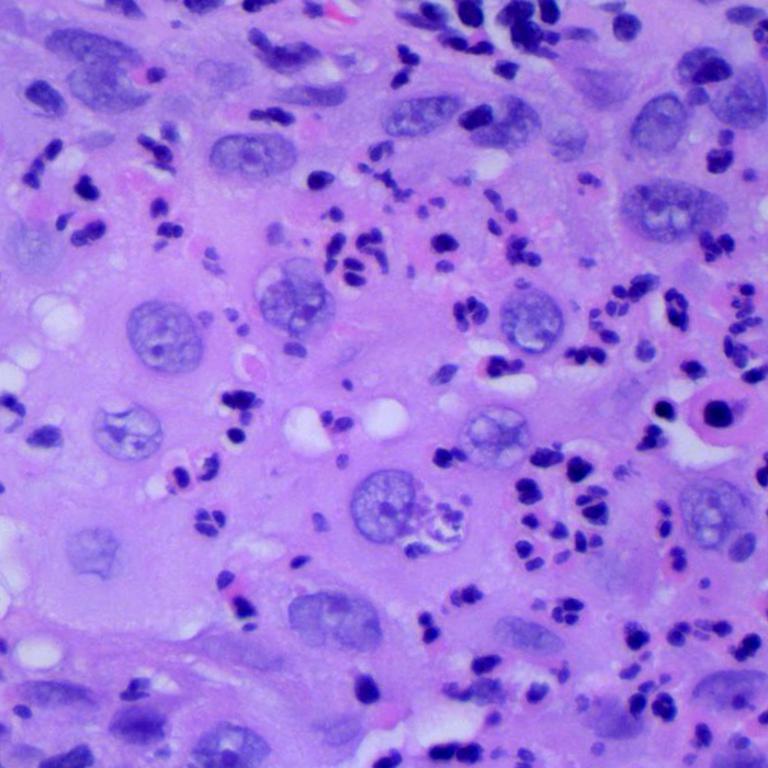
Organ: lung
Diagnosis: squamous carcinomas